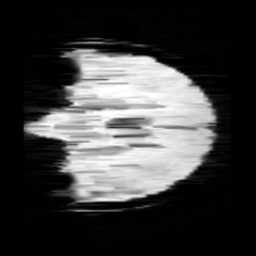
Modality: minIP
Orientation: coronal
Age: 13
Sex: female
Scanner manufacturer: siemens
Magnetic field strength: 3 T
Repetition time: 0.027 s
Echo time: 0.02 s